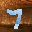
Label: 7